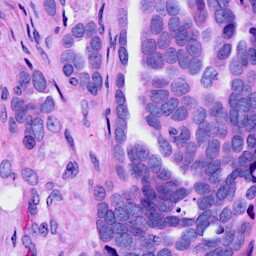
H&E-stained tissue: Ovarian